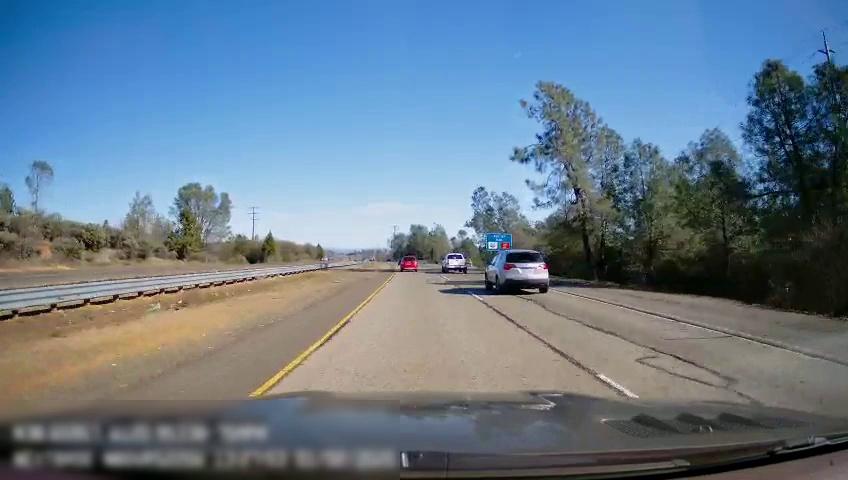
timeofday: Day
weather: Sunny
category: Drivable Space
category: Drivable Space
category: Vehicles | SUV
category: Vehicles | SUV
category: Vehicles | Truck
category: Lanes | Current Lane
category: Lanes | Current Lane
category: Lanes | Alternate Lane
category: Traffic | Signs